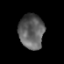
Tissue: prostate
Cell type: T cells
Senescence score: 0.2756
Nuclear area (px): 851
Mean DAPI intensity: 94.36